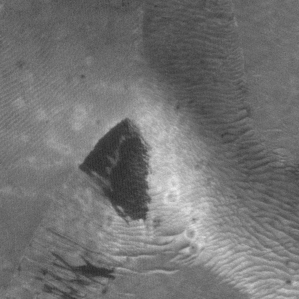
Label: frost